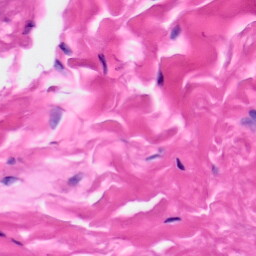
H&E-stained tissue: Skin